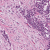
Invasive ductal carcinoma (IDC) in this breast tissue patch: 1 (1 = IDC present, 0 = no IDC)